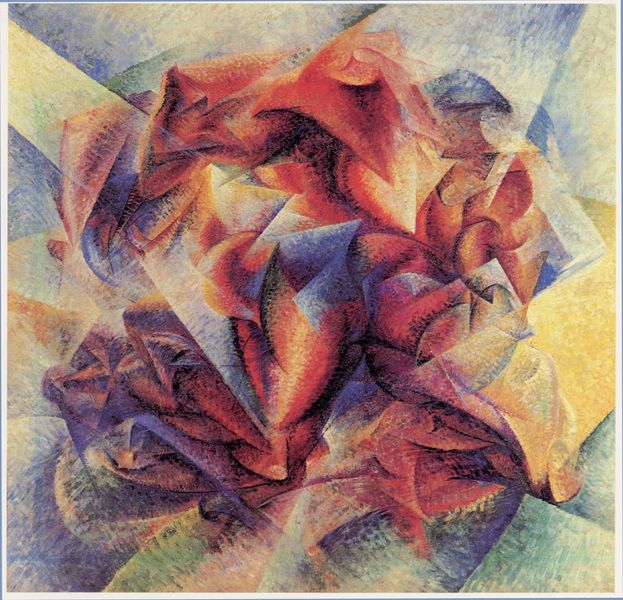
Titel: Dinamismo du un Foot-baller, Dynamismus eines Fußballspielers
Künstler: Umberto Boccioni
Standort: New York (New York)
Institution: The Museum of Modern Art
Schlagwörter: blau, dunkel, gemälde, himmel, schatten, vogel, wasser, weiß, dreieck, gelb, grün, kubismus, bewegung, blume, blumen, braun, bunt, elegant, grau, hell, licht, orange, pastell, schwarz, türkis, ölbild, blüte, rose, rot, tier, tiere, tuch, expressionismus, blass, falten, signatur, öl, strauch, vögel, sonne, gold, stoff, pflanze, rosa, schön, kreis, reiter, rund, hellblau, papier, italien, perspektive, studie, moderne, abstrakt, berge, farben, flächen, modern, farbe, formen, lila, schattierung, violett, linien, ölgemälde, gefaltet, jaune, vert, abstraktion, leuchten, corps, futurismus, italie, eckig, rechteck, flammen, strahlen, grafisch, dynamik, strahl, kreise, leinwand, heiter, franz, neu, dynamisch, rouge, zentrum, fleurs, gravure, lumière, ombre, drehung, soleil, peinture, planze, fleur, blauer reiter, cheval, fische, bund, bleu, blauer, lasierend, pointillisme, schnitte, carré, franz marc, marc, abstrait, couleur, course, expressionisme, huile, mouvement, faltung, zerknittert, gebrochen, prisma, kandinsky, segmente, geometisch, lichtbrechung, bouquet, couleurs, fusain, fruit, violet, forme, géométrie, rayon, triangle, boccioni, avantgarde, encre, flamme, balla, braque, feu, trapez, géométrique, répétition, plis, perspective, aquarelle, cubisme, tissu, carra, décomposition, angle, abstraction, tissus, bicyclette, futurisme, vitesse, cezanne, kolorismus, bleuer, dynamisme, severini, instruments, chaos, rayons, zerknüllt, schwam, or, 1900, farbsymbolismus, carrée, koloristisch, kubistsch, futurism, braqe, xxe siècle, rotation, cheva, chao, éclairage, ernst, dégradé, genou, forme abstraite, rayonnement, june, modernisme, xx, rythme, pliage, coureur, cycliste, kaninsky, fragmentation, sovietique, strall, plantze, pflanzw, chwamm